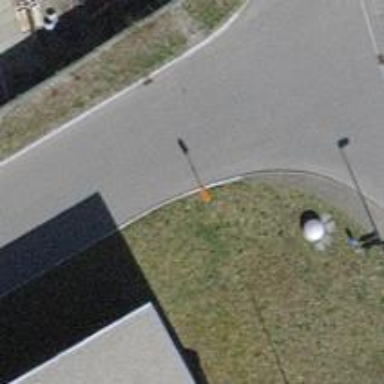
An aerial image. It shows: Pole with roof covering.